Aerial crown-view tile of a tropical tree (Barro Colorado Island, Panama), acquired 20241216:
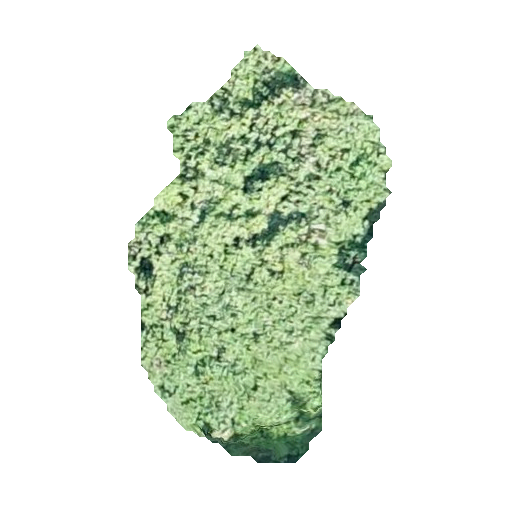
Species: Cecropia insignis
GBIF accepted scientific name: Cecropia insignis
Crown area: 104.857 m²